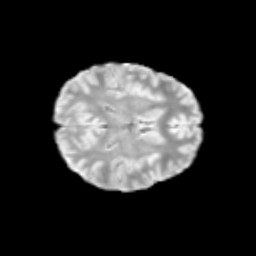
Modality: T2w
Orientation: axial
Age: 11
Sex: female
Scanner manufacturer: siemens
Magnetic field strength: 3 T
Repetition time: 3.8 s
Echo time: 0.07 s